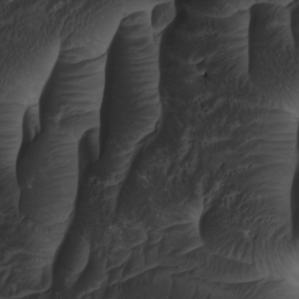
Label: non_frost